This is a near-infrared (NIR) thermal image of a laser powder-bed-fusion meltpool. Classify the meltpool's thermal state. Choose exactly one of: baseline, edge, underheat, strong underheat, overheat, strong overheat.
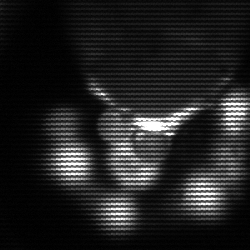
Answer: edge